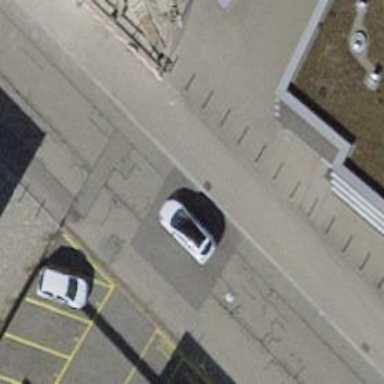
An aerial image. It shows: Bollard.